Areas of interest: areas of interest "Kunshan South Station Parking Lot 3"
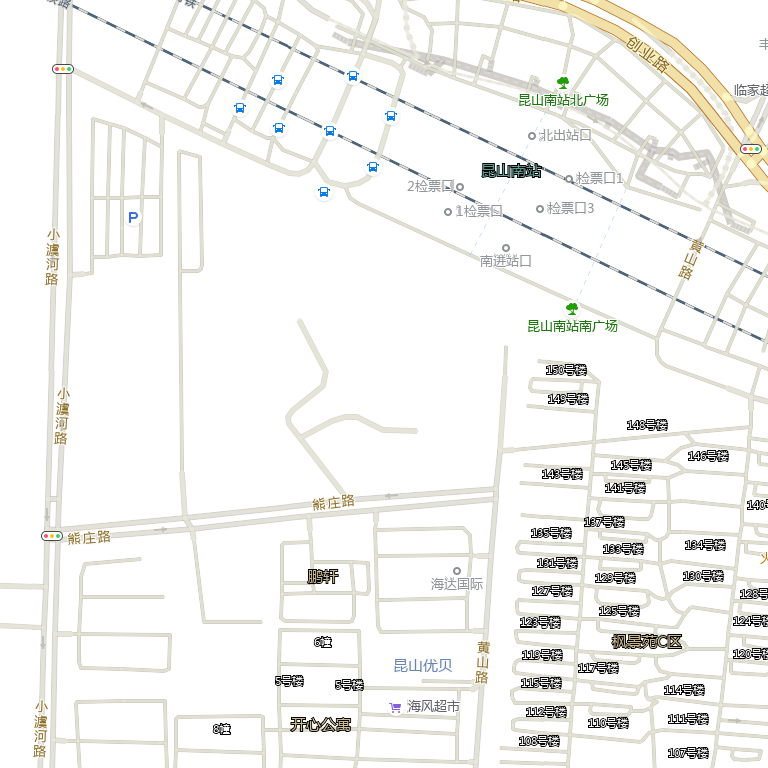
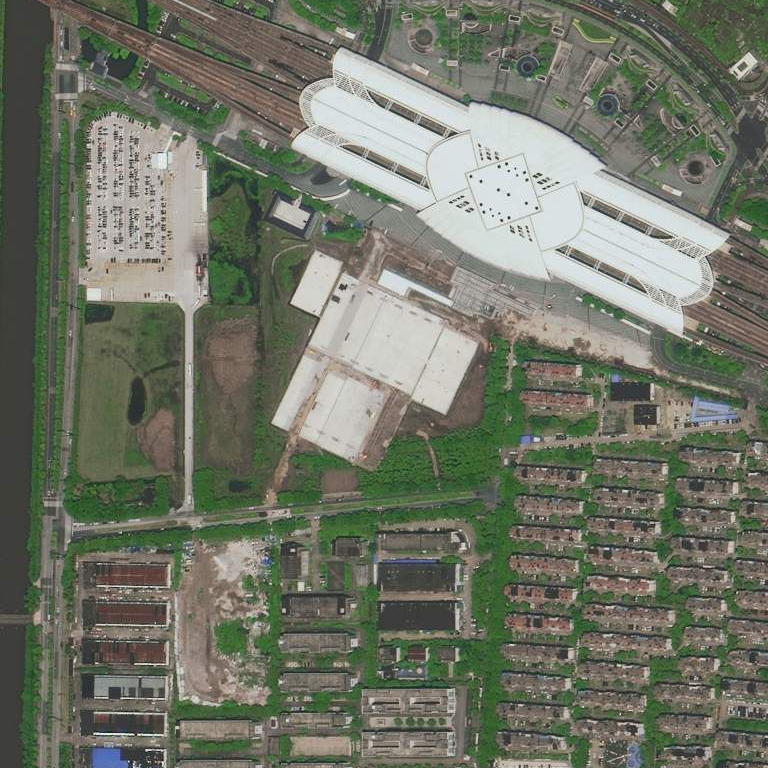